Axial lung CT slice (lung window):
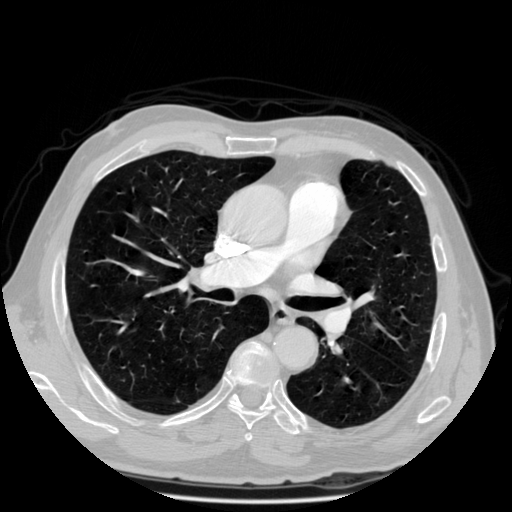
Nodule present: no